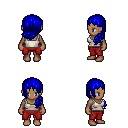
a pixel art fantasy rpg character, female body template, human, dark skin, white pirate shirt, red pants, blue left-swept hairstyle, four views (front, back, left, right), 2x2 character sprite sheet, small pixel art, hard edges, no anti-aliasing